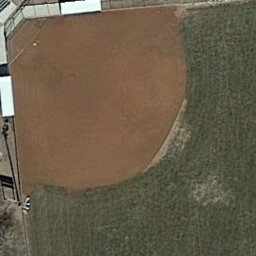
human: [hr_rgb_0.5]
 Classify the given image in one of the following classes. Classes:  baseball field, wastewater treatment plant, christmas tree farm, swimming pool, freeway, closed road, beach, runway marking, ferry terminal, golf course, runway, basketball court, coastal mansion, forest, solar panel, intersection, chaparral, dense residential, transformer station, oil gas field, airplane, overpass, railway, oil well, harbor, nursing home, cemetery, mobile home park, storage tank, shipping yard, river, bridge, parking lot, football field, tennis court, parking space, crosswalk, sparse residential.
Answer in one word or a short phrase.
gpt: baseball field